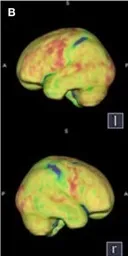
Volume Rendered Brain
18F-FDG PET. Diffuse cortical hypometabolism predominant in the right hemisphere, with a preservation of the primary sensorimotor areas. Normal metabolism of the sub-cortical structures and the cerebellum.
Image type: radiology (pet)